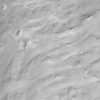
Label: not_dusty